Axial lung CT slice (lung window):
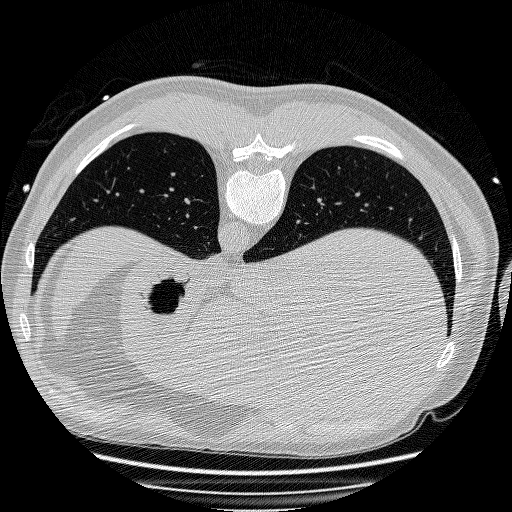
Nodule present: no